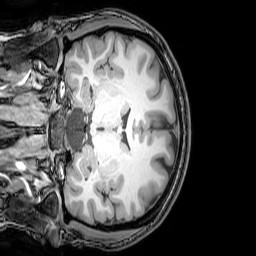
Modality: T1w
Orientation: coronal
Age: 22
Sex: female
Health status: healthy
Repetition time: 0.081 s
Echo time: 0.037 s